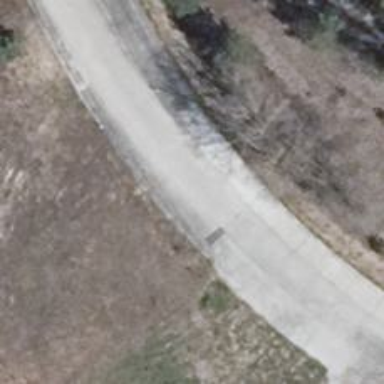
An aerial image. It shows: Concrete service road.